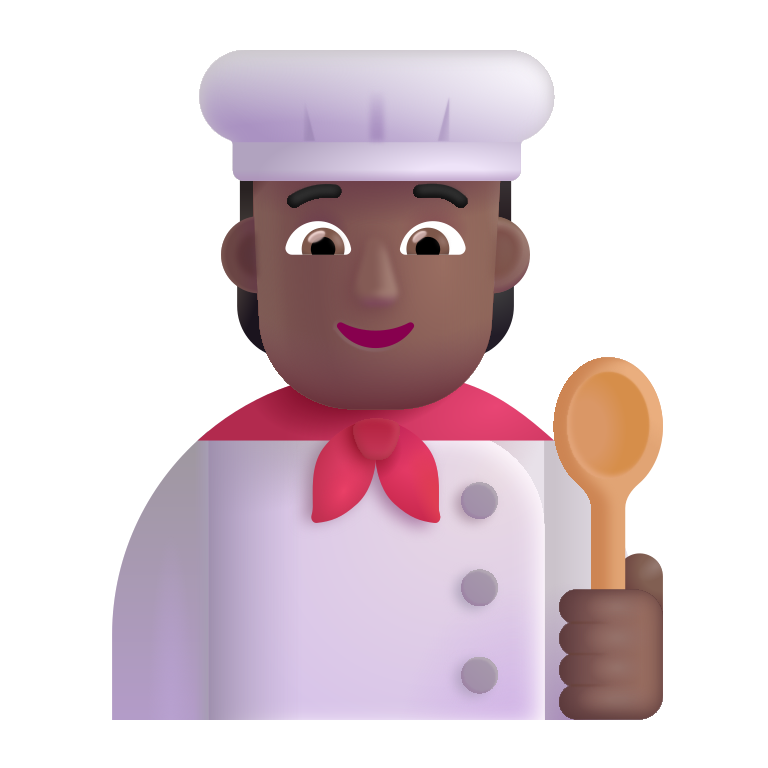
cook color  dark